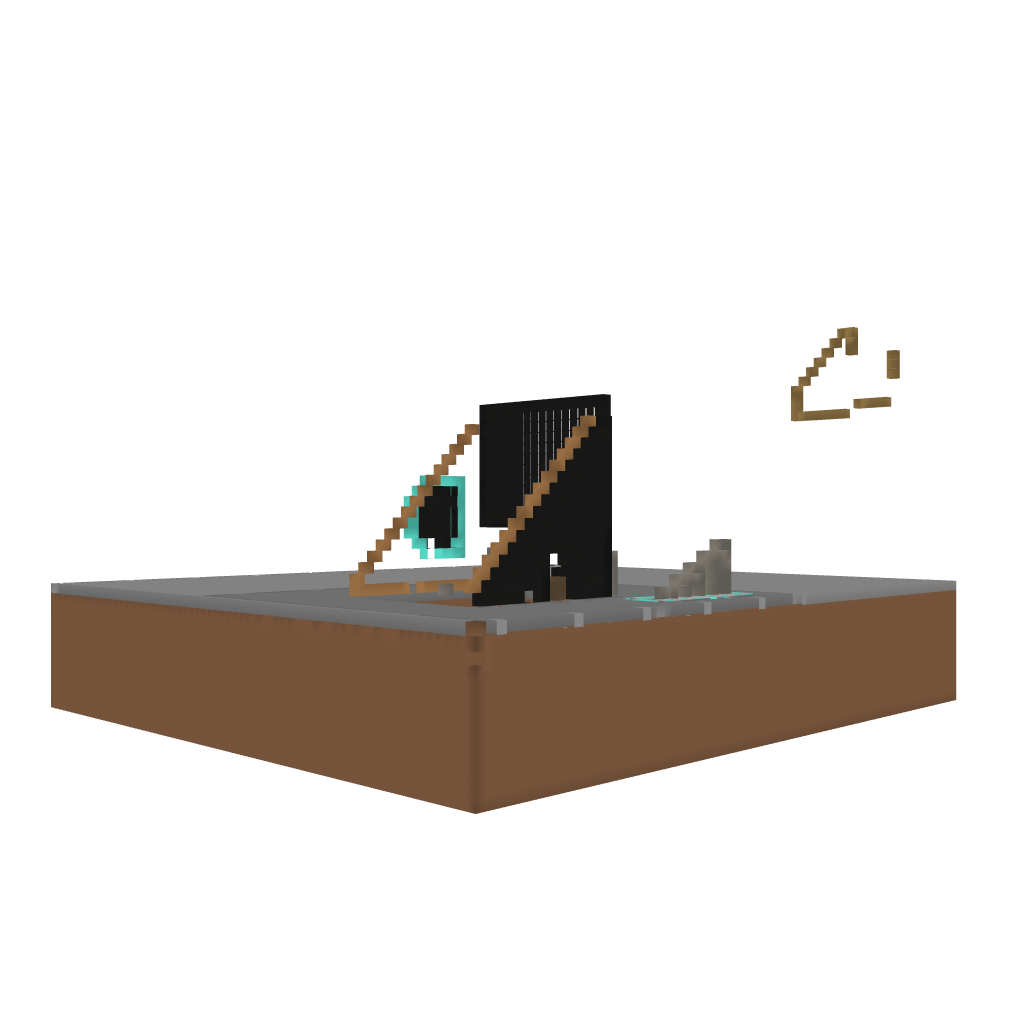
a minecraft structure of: Club Diamond